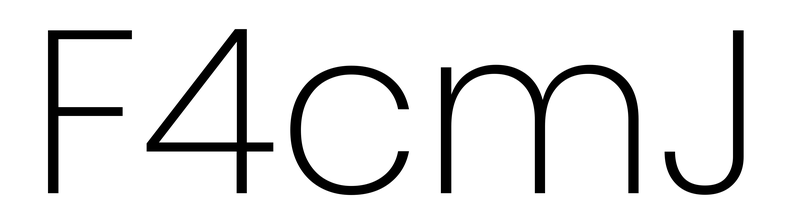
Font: Poppins-ExtraLight